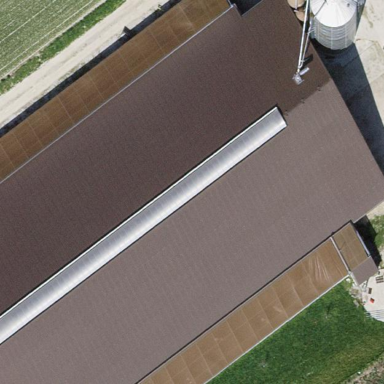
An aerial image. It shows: Barn.